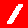
Digit: 1